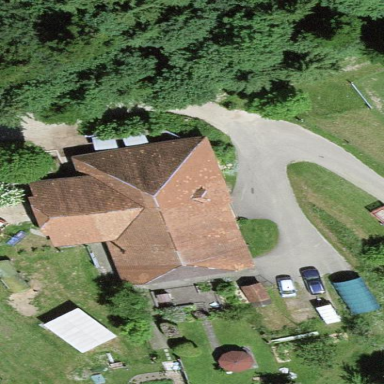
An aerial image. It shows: Farm building.